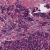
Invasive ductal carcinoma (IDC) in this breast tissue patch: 1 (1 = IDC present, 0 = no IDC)